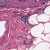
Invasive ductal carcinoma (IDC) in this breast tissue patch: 0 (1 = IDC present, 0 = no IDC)